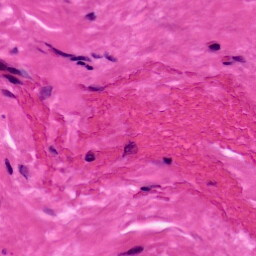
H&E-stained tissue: Ovarian